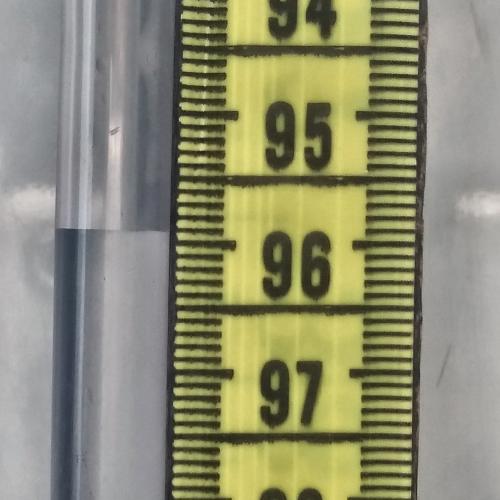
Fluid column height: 95.9 cm